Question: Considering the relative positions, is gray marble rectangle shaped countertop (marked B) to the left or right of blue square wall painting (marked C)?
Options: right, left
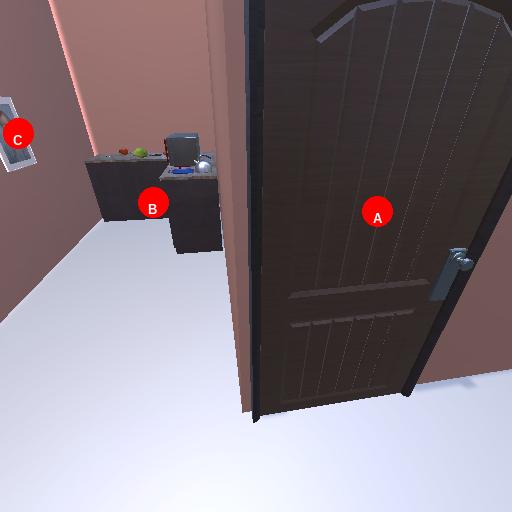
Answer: right